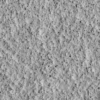
Label: not_dusty